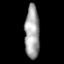
Tissue: prostate
Cell type: T cells
Senescence score: 0.7534
Nuclear area (px): 765
Mean DAPI intensity: 162.678